Question: I have this method on a bean:
'''
public boolean isLinkInDescriptionForCheckbox(final Service service) {
logger.info("Testing if there is a link for {}", service);
return Service.UK_ADDRESS_CORRECTION == service;
}
'''
...and this in my JSP:
'''
<c:if test="#{serviceUiDescriptions.isLinkInDescriptionForCheckbox(service)}">
'''
My log tells me this:
'''
c.n.c.s.c.ServiceUiDescriptions - Testing if there is a link for null
'''
And YET this works fine:
'''
<label for="checkbox_#{service.name()}"> #{serviceUiDescriptions.getDescriptionForCheckbox(service)}</label>
'''
...which is the line just before the 'c:if' tag
So: In the line just before, service is not null, but in the test for the 'c:if' line service is null.
Here's the whole fragment
'''
<ui:repeat var="service" value="#{servicesBean.getAvailableServicesOfGroup(servicePresentationGroup)}">
<div class="servicePresentation" title="#{serviceUiDescriptions.getLongDescription(service)}">
<span class="checkboxSpan">
<input type="checkbox" name="checkbox_#{service.name()}" value="true" checked="checked"
id="checkbox_#{service.name()}" />
</span>
<h2>
<label for="checkbox_#{service.name()}"> #{serviceUiDescriptions.getDescriptionForCheckbox(service)}</label>
<c:if test="#{serviceUiDescriptions.isLinkInDescriptionForCheckbox(service)}">
<span class="smallText">
<h:outputLink value="#{serviceUiDescriptions.getLinkInDescriptionForCheckbox(service)}" >
#{serviceUiDescriptions.getLinkDescriptionInDescriptionForCheckbox(service)}
</h:outputLink>
</span>
</c:if>
</h2>
</div>
</ui:repeat>
'''
This is what I get - look no link:

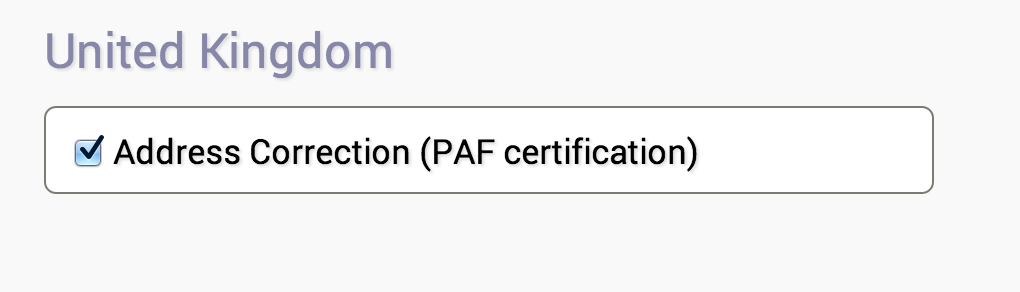
Answer: Both statements may be one line after another but they are not executed at the same time. '<c:if>' is a JSTL-Tag which is executed during view build time. The other expression will be wrapped in a '<h:outputText>' which will be executed during view render time. And I guess the service will be created in between.
To solve your problem you could replace the '<c:if>' with
'''
<ui:fragment rendered="#{serviceUiDescriptions.isLinkInDescriptionForCheckbox(service)}">
'''
or replace the '<span>' element with
'''
<h:panelGroup styleClass="smallText" rendered="#{serviceUiDescriptions.isLinkInDescriptionForCheckbox(service)}">
'''
(without the '<c:if>').
See also:
- <URL>